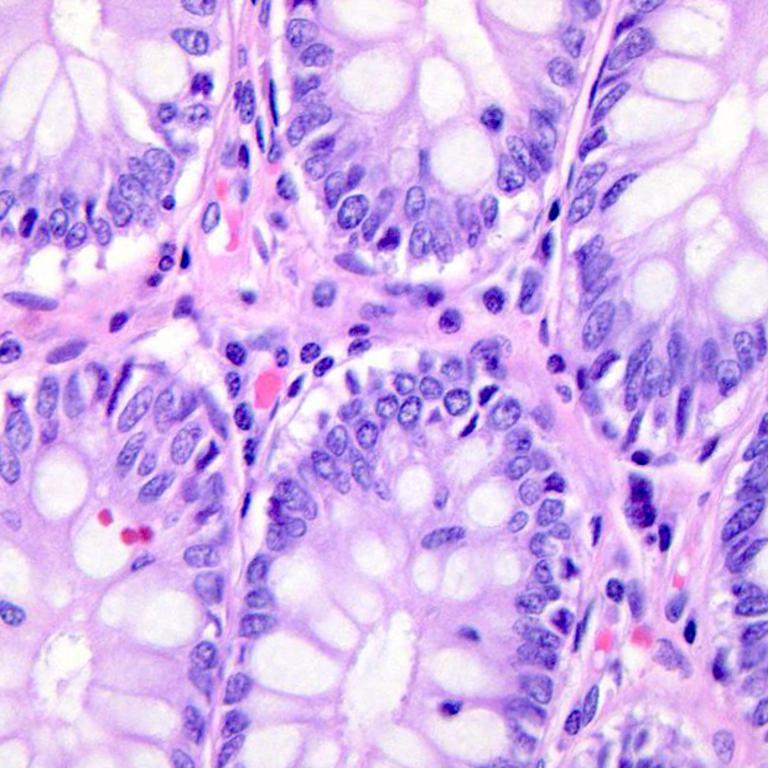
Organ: colon
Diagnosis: benign